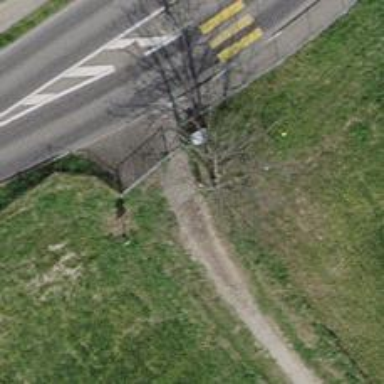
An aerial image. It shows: Footway with compacted surface. The tracktype is grade1.